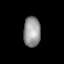
Tissue: lung
Cell type: Epithelial cells
Senescence score: 0.6193
Nuclear area (px): 498
Mean DAPI intensity: 152.785